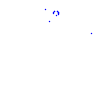
Particle: proton